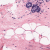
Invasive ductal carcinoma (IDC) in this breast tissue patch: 0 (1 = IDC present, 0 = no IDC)